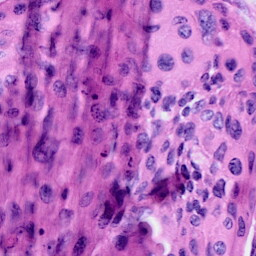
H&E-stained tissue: Cervix